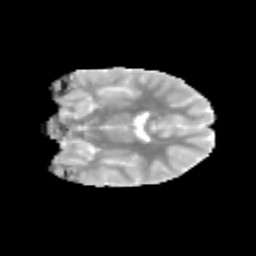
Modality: MD
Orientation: coronal
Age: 10
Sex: female
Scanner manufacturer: siemens
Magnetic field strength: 3 T
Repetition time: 3.8 s
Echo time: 0.07 s